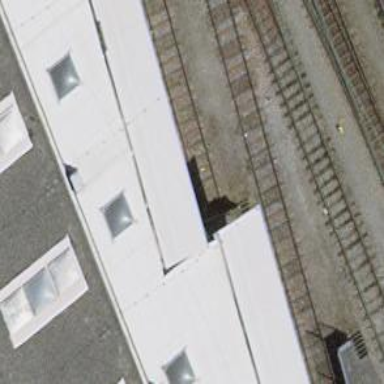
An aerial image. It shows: Railway buffer stop.